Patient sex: M
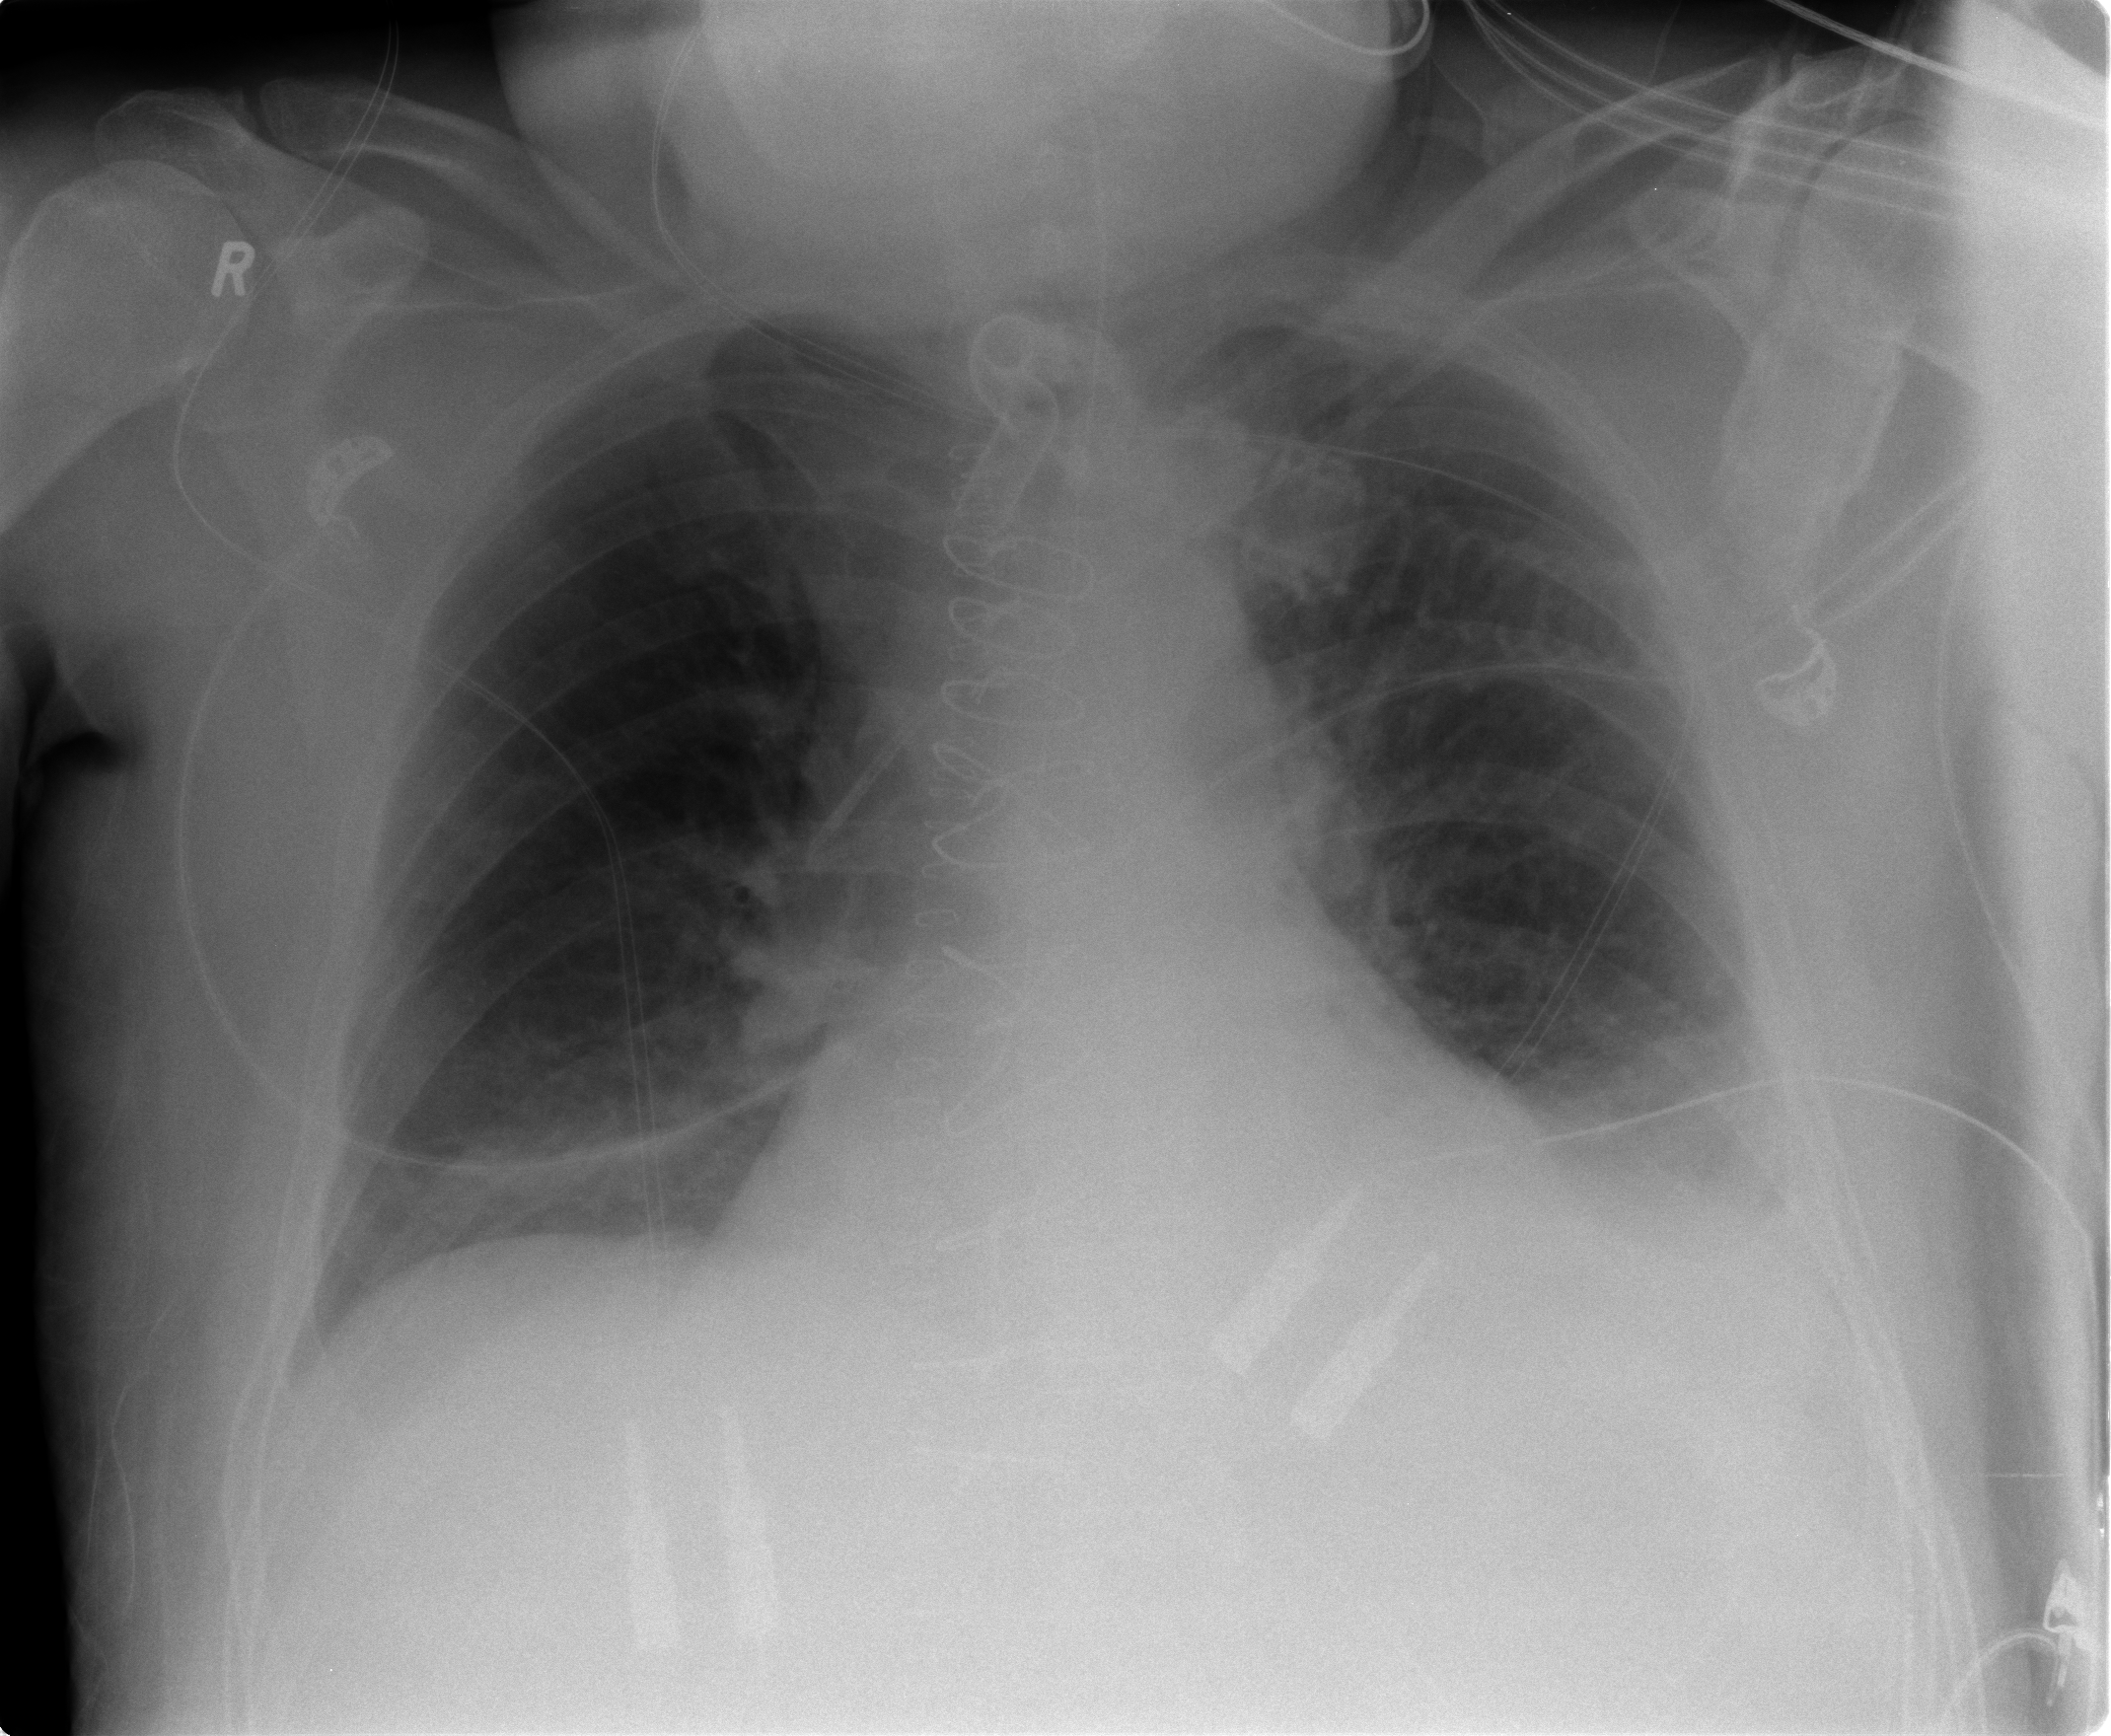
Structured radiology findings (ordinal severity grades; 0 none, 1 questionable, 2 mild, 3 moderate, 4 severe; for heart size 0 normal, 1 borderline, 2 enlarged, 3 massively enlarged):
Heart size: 2
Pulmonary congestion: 2
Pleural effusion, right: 0
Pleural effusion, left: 1
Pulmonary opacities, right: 0
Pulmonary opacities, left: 0
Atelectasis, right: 1
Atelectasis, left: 1